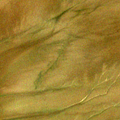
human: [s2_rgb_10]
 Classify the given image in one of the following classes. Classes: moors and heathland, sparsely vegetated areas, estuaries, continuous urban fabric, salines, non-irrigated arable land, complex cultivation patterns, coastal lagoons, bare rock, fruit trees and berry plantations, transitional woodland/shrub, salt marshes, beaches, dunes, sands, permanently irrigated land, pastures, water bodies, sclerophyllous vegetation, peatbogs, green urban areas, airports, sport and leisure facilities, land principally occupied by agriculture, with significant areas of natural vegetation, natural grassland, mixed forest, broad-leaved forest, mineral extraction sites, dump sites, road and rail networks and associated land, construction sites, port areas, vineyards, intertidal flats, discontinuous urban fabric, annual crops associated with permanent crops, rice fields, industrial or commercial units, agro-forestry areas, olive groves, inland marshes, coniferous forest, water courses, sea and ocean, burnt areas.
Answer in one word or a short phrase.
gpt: estuaries